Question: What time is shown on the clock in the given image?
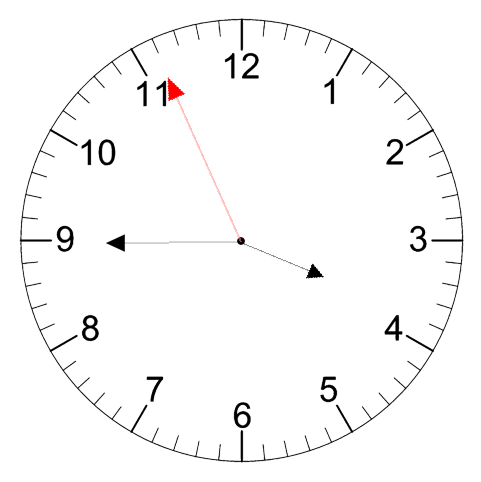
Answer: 03:44:56